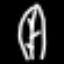
Label: leaf